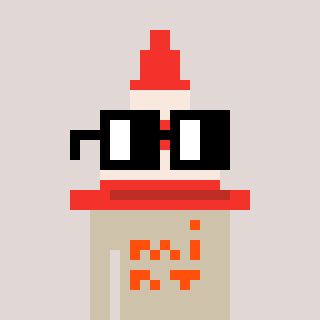
a pixel art character with square black glasses, a cone-shaped head and a bege-colored body on a warm background